Field crop: maize
Growth stage: 2
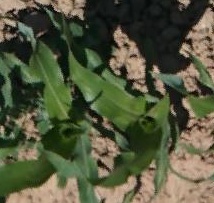
Species: maize